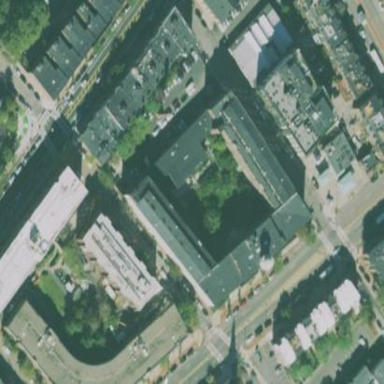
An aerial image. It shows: Asphalt parking lot for residents of Piano Craft Guild building attached.